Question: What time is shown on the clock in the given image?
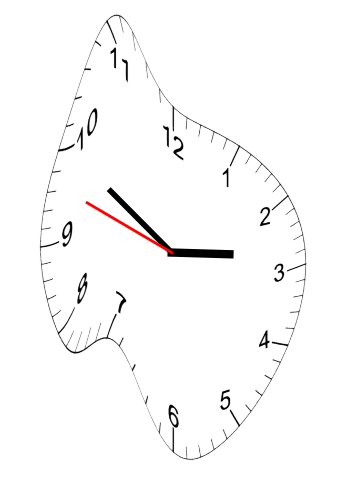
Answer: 02:49:48